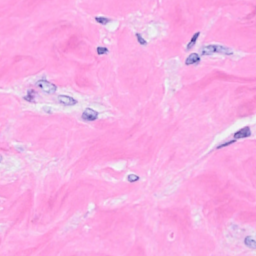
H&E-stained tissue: Breast